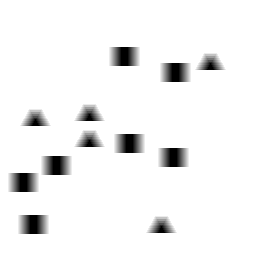
Squares: 7
Triangles: 5
Stars: 0
Total shapes: 12